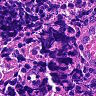
Metastatic tissue present: no